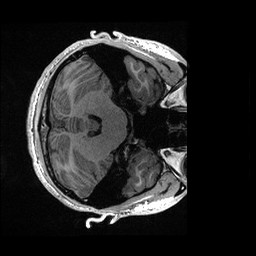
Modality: T1w
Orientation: axial
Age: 21
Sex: male
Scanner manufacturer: ge
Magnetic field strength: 3 T
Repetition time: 0.006952 s
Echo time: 0.00292 s